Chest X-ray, AP view. Patient: 55 years old, sex F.
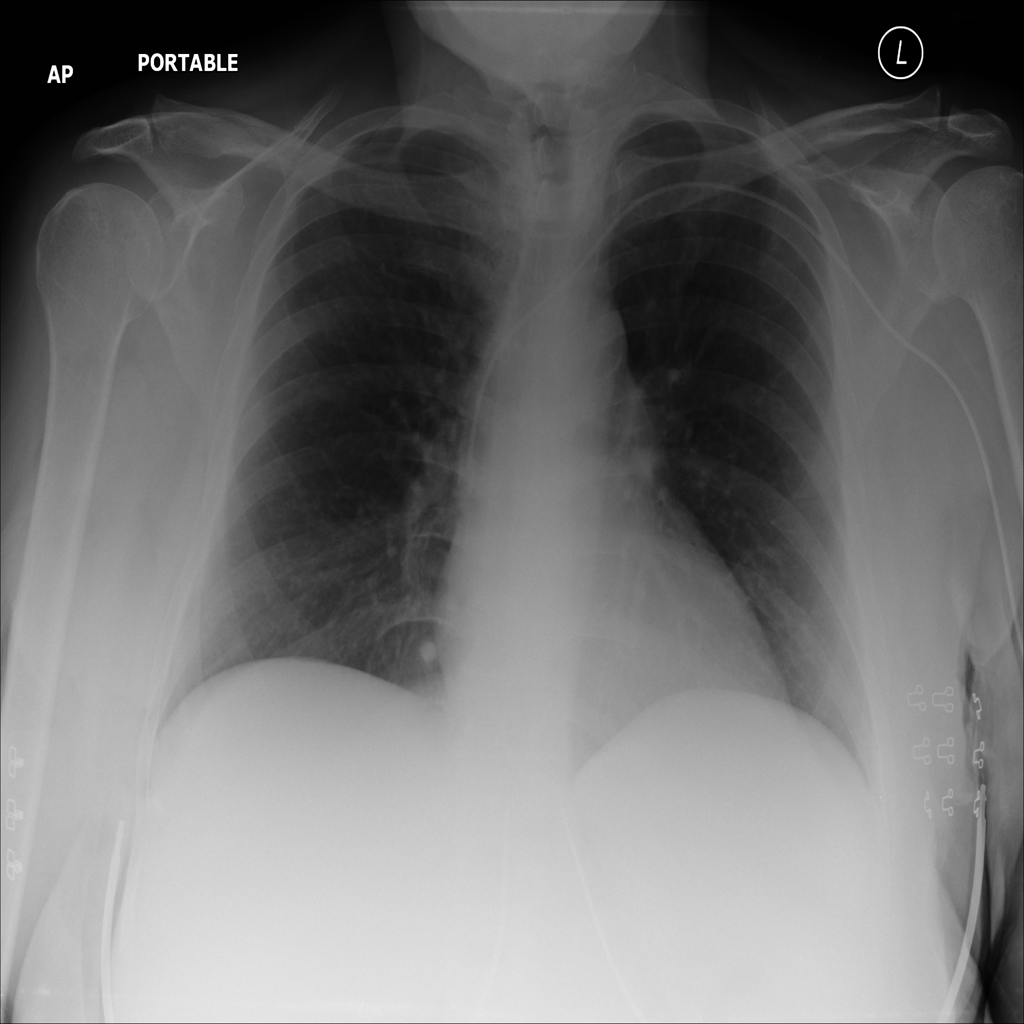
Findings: No Finding